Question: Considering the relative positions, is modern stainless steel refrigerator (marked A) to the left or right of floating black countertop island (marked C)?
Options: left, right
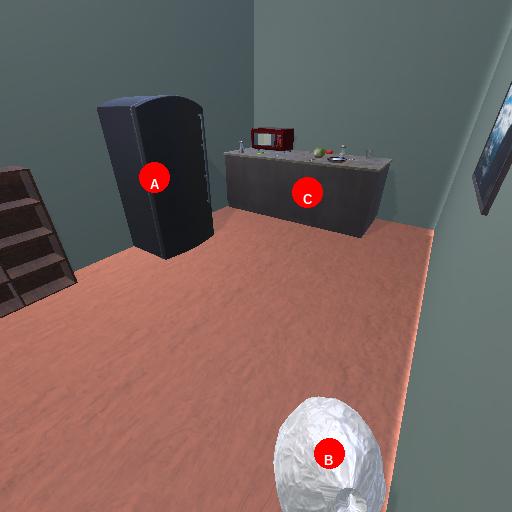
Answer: left